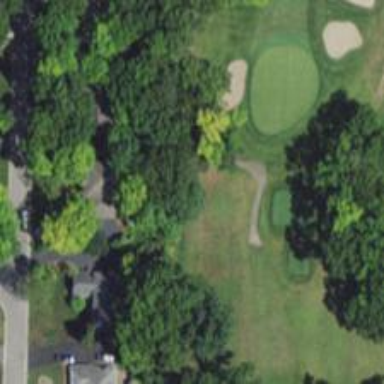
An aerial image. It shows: Path for both road and golf.